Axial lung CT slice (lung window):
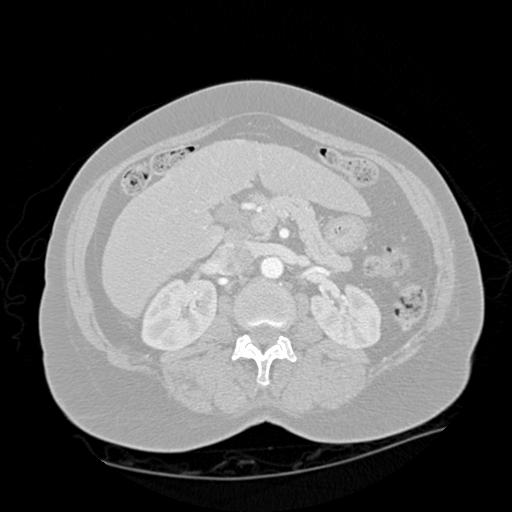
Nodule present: no